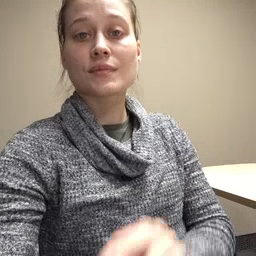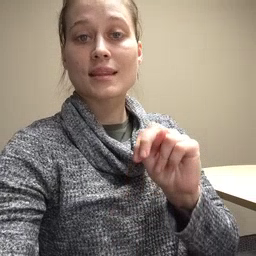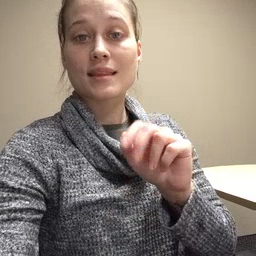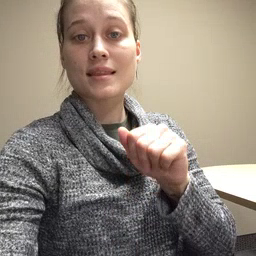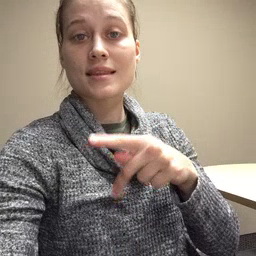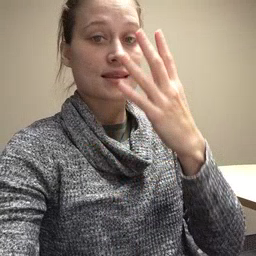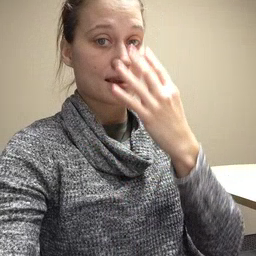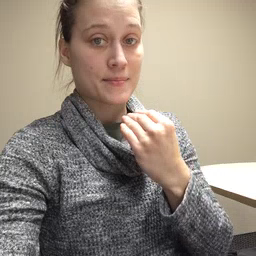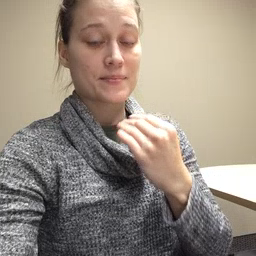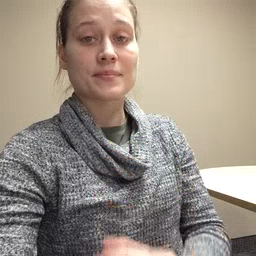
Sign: nap